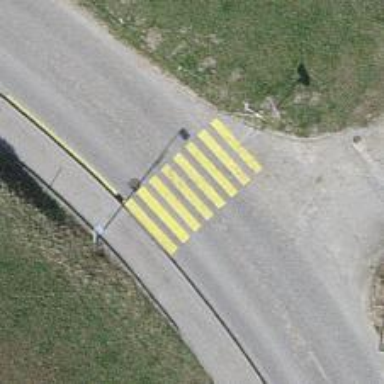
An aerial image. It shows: Zebra crossing on the road.